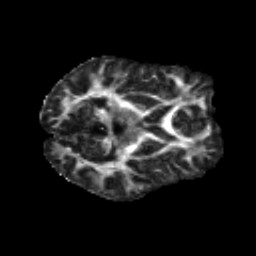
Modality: FA
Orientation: axial
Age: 18
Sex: male
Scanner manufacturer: siemens
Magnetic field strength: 3 T
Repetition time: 8.8 s
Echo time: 0.085 s